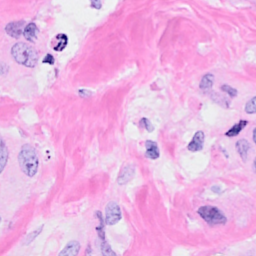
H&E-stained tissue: Breast